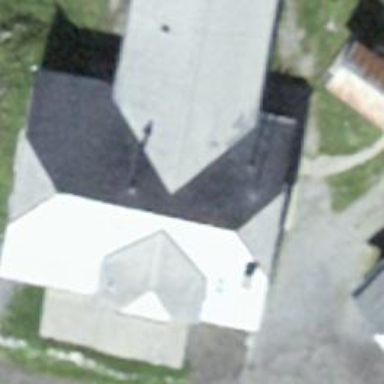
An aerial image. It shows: Restaurant.